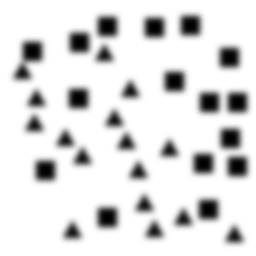
Squares: 16
Triangles: 16
Stars: 0
Total shapes: 32